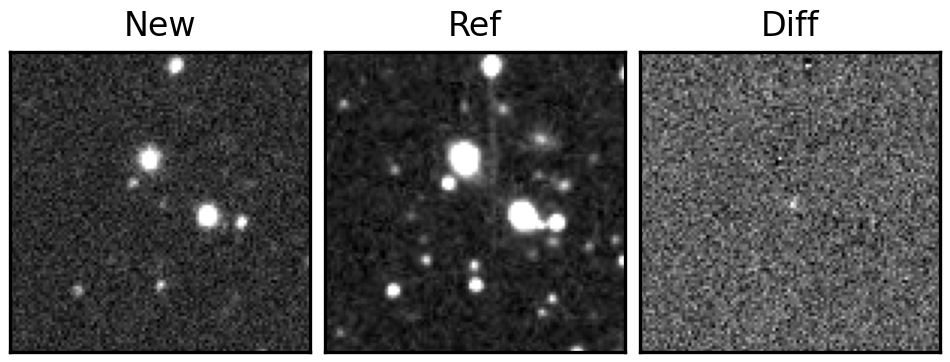
Label: real